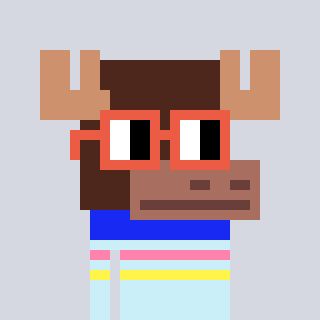
a pixel art character with square orange glasses, a moose-shaped head and a cold-colored body on a cool background